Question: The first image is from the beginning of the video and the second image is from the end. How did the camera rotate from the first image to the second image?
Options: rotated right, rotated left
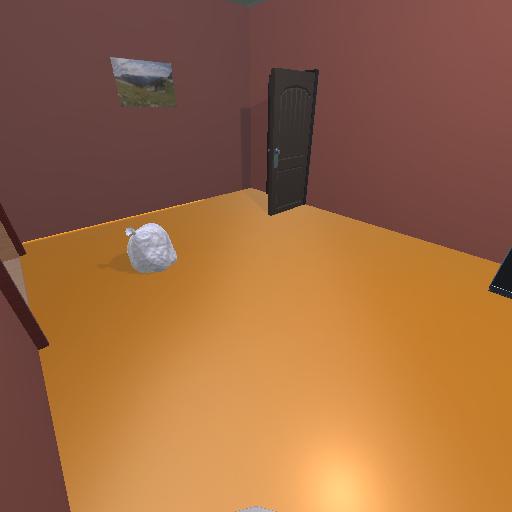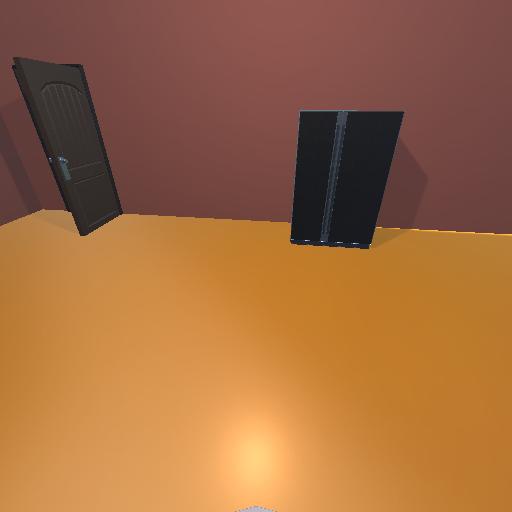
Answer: rotated right